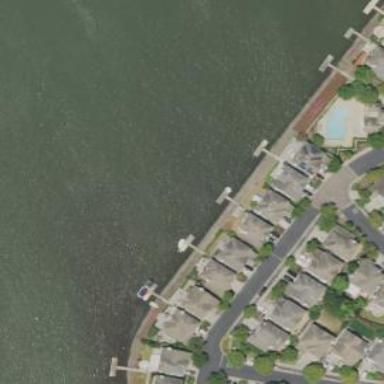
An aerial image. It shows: Dock located along the waterway.